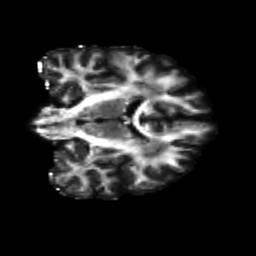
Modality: FA
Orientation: coronal
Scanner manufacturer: siemens
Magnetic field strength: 3 T
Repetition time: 4.16 s
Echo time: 0.0806 s